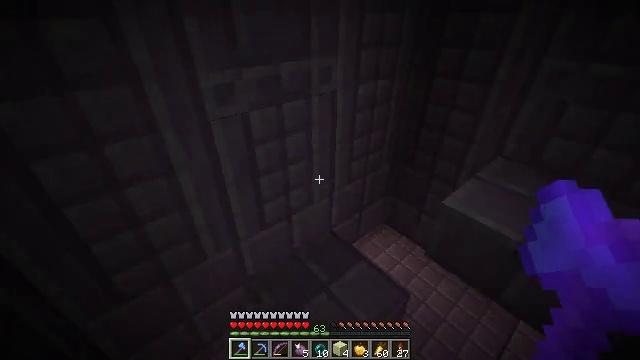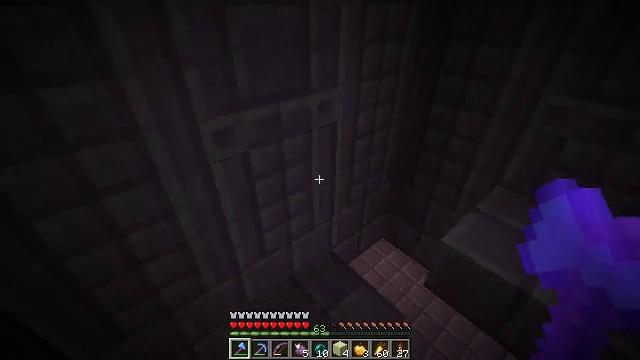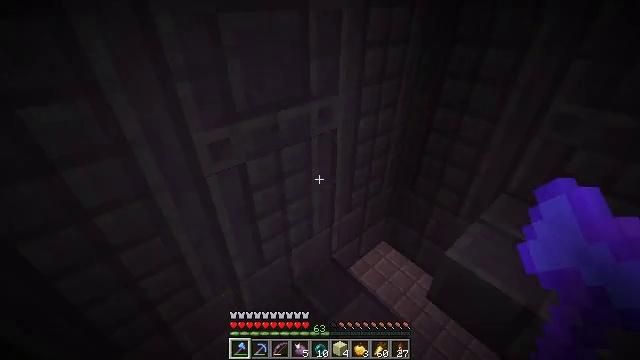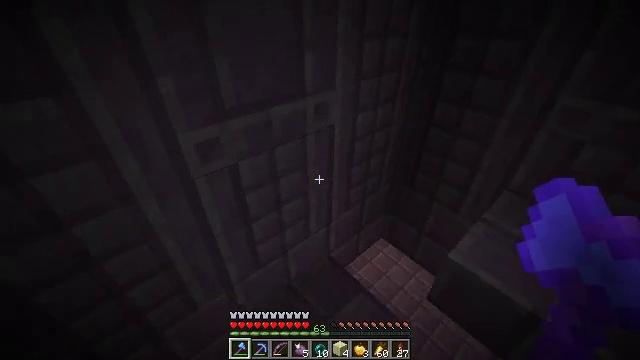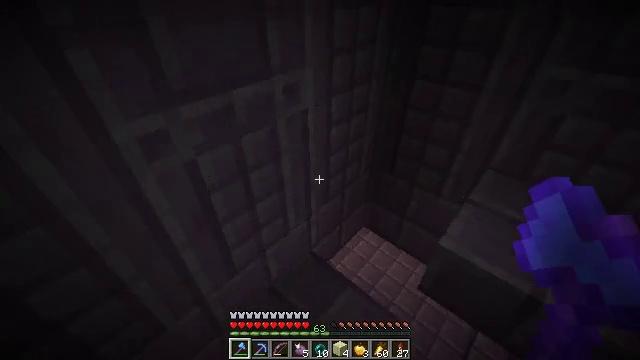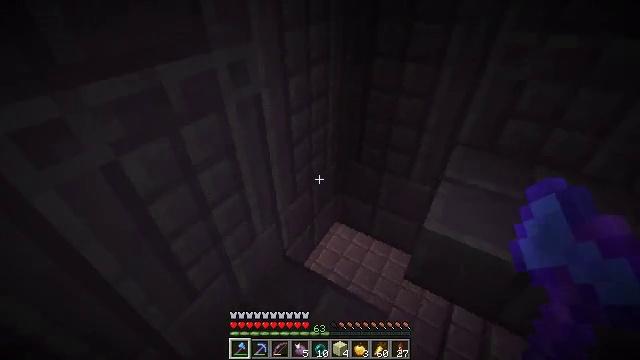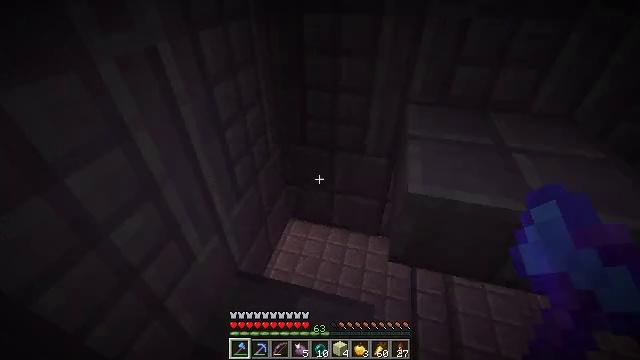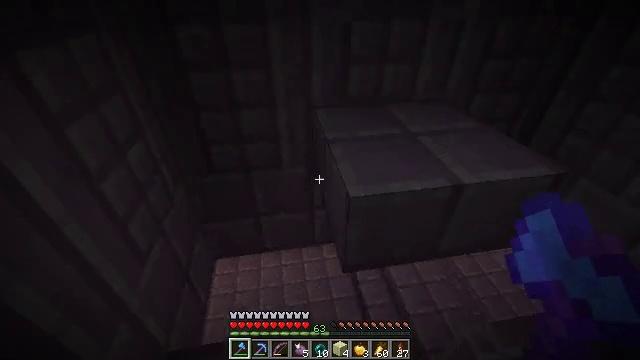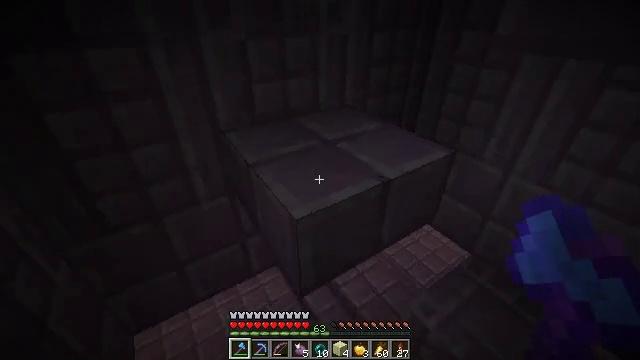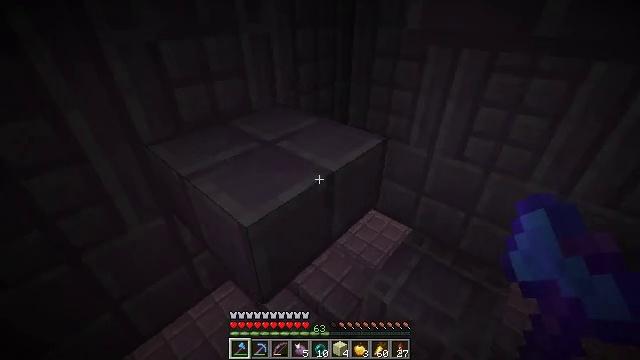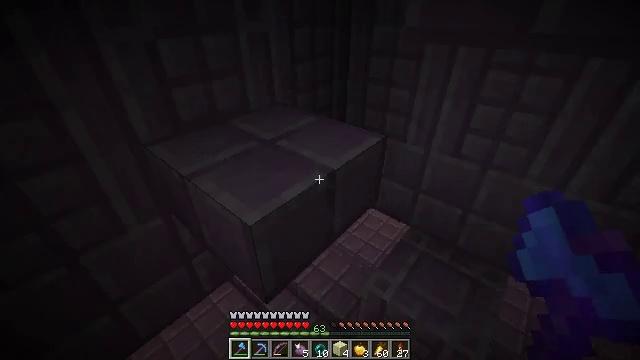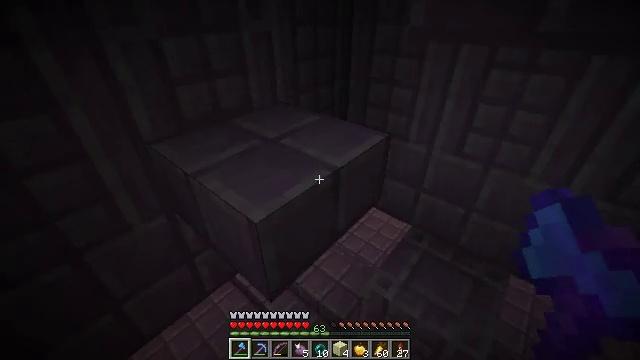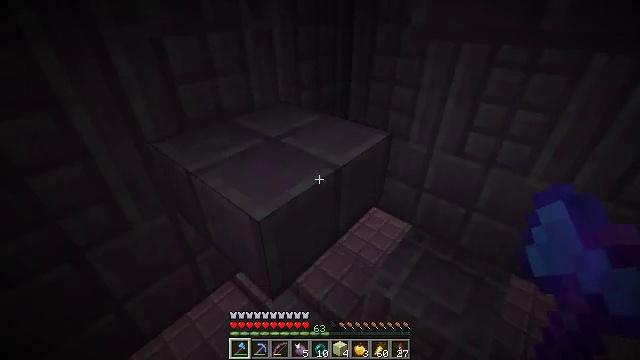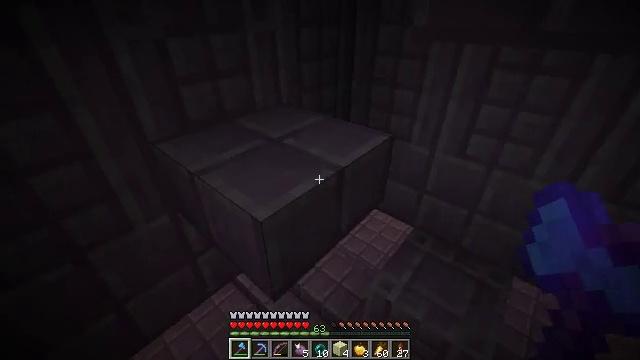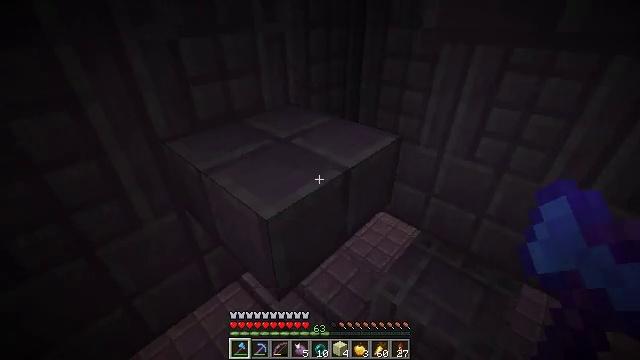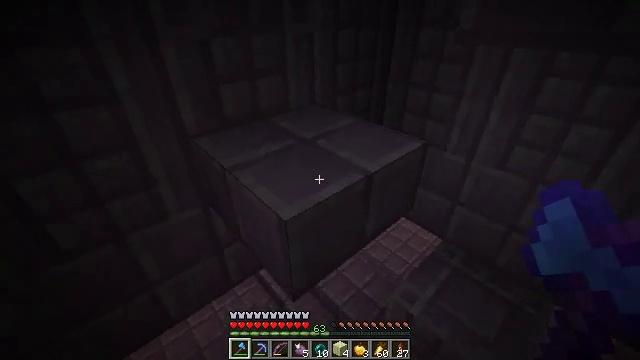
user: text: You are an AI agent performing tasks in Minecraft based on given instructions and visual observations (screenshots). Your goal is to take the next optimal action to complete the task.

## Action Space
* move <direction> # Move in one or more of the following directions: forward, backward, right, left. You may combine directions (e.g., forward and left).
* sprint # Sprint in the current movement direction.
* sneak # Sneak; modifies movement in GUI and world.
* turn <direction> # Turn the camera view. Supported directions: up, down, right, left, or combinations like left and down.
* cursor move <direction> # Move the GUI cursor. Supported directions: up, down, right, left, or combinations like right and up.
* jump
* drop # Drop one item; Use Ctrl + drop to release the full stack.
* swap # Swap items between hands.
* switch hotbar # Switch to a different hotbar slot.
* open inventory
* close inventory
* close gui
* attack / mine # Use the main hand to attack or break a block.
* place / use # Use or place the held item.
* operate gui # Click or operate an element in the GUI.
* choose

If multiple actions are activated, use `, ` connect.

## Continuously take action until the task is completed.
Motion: motion action
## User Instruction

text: Mine the purpur slab in the End city.
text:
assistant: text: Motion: move forward, jump
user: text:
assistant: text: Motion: move forward, turn down, jump
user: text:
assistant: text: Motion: move forward, turn down, jump
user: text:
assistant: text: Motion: move forward, turn right and down, jump
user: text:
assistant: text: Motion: move forward, turn right
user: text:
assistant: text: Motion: move forward, turn right
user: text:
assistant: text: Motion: turn right and up
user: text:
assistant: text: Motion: turn right and up
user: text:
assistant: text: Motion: turn right
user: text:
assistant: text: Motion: turn right
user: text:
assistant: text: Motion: no_op
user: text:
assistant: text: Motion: no_op
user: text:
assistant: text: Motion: no_op
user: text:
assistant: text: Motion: turn left
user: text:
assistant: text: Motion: move forward, turn left
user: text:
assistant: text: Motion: move forward, turn left, jump
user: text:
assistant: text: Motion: move forward, turn left, jump
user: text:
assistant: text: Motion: move forward, turn left, jump
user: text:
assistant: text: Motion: move forward and move left, jump
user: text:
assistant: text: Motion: move forward and move left
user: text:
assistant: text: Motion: move forward and move left, turn right
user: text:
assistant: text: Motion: move forward and move left, turn right
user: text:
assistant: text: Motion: move forward, turn right and up
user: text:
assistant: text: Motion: move forward, turn right and up
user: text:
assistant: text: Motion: turn right
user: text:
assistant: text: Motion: turn right
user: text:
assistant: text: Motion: turn right and up
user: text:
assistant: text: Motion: turn right and up
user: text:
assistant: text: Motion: turn right and up
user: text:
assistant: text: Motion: no_op